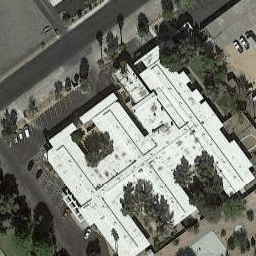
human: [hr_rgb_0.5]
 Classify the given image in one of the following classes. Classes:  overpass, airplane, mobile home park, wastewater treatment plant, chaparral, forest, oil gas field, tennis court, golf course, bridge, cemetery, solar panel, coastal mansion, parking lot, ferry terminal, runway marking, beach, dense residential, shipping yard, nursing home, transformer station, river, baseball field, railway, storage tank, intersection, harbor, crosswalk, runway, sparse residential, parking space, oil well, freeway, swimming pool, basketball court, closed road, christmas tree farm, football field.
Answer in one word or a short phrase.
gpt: nursing home